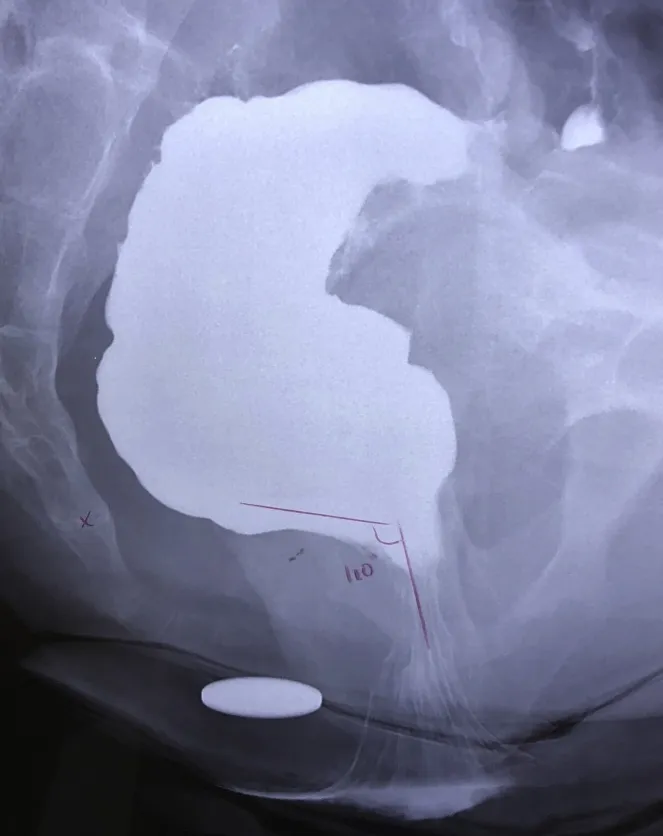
Preoperative contrast defaecography.
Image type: radiology (x_ray)